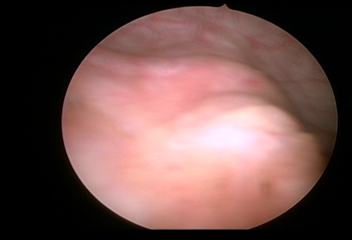
Modality: WLC
Class: Normal mucosa
Bladder cancer association: No